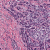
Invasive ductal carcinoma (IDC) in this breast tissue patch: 1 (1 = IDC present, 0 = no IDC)